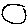
Label: circle